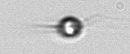
Label: Acanthoica_quattrospina